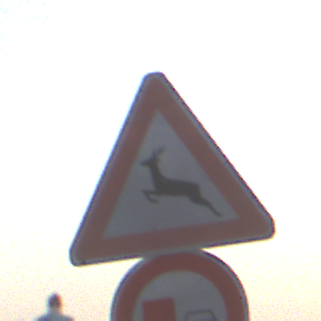
Verkehrszeichen: WildwechselRechts
Zusatzzeichen unten: UeberholverbotKraftfahrzeuge
Umgebung: Outdoor, Suburban
Tageszeit: SunriseSunset
Wetter: Clear
Licht: Natural
Jahreszeit: NotSpecified
Kontrast: LowContrast